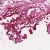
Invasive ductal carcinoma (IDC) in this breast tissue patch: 0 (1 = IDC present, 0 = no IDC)